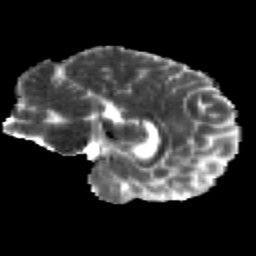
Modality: MD
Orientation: sagittal
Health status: healthy
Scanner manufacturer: siemens
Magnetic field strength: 3 T
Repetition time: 12 s
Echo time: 0.092 s